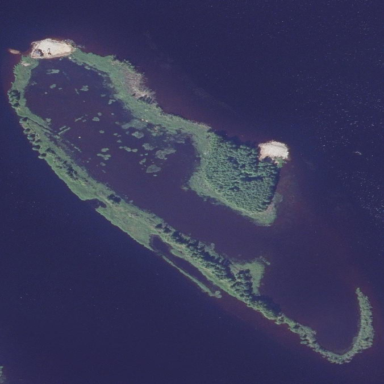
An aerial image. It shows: Islet.